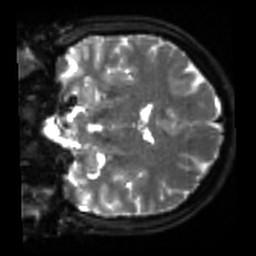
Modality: sbref
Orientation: coronal
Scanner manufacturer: siemens
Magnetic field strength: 3 T
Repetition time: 4 s
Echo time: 0.0594 s